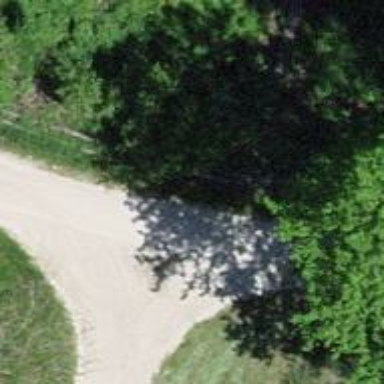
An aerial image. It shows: Track with grade 3 tracktype. The surface of the track is mix of gravel and grass.